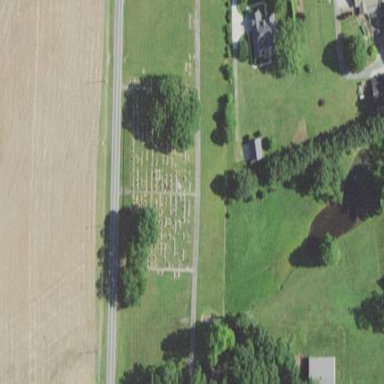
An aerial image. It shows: Cemetery.